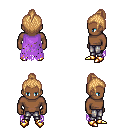
a pixel art fantasy rpg character, male body template, human, dark skin, maroon tattered cape, metal pants, light blonde short topknot hairstyle, gold boots, four views (front, back, left, right), 2x2 character sprite sheet, small pixel art, hard edges, no anti-aliasing